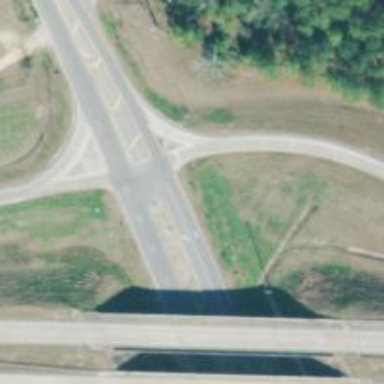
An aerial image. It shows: Trunk link highway.